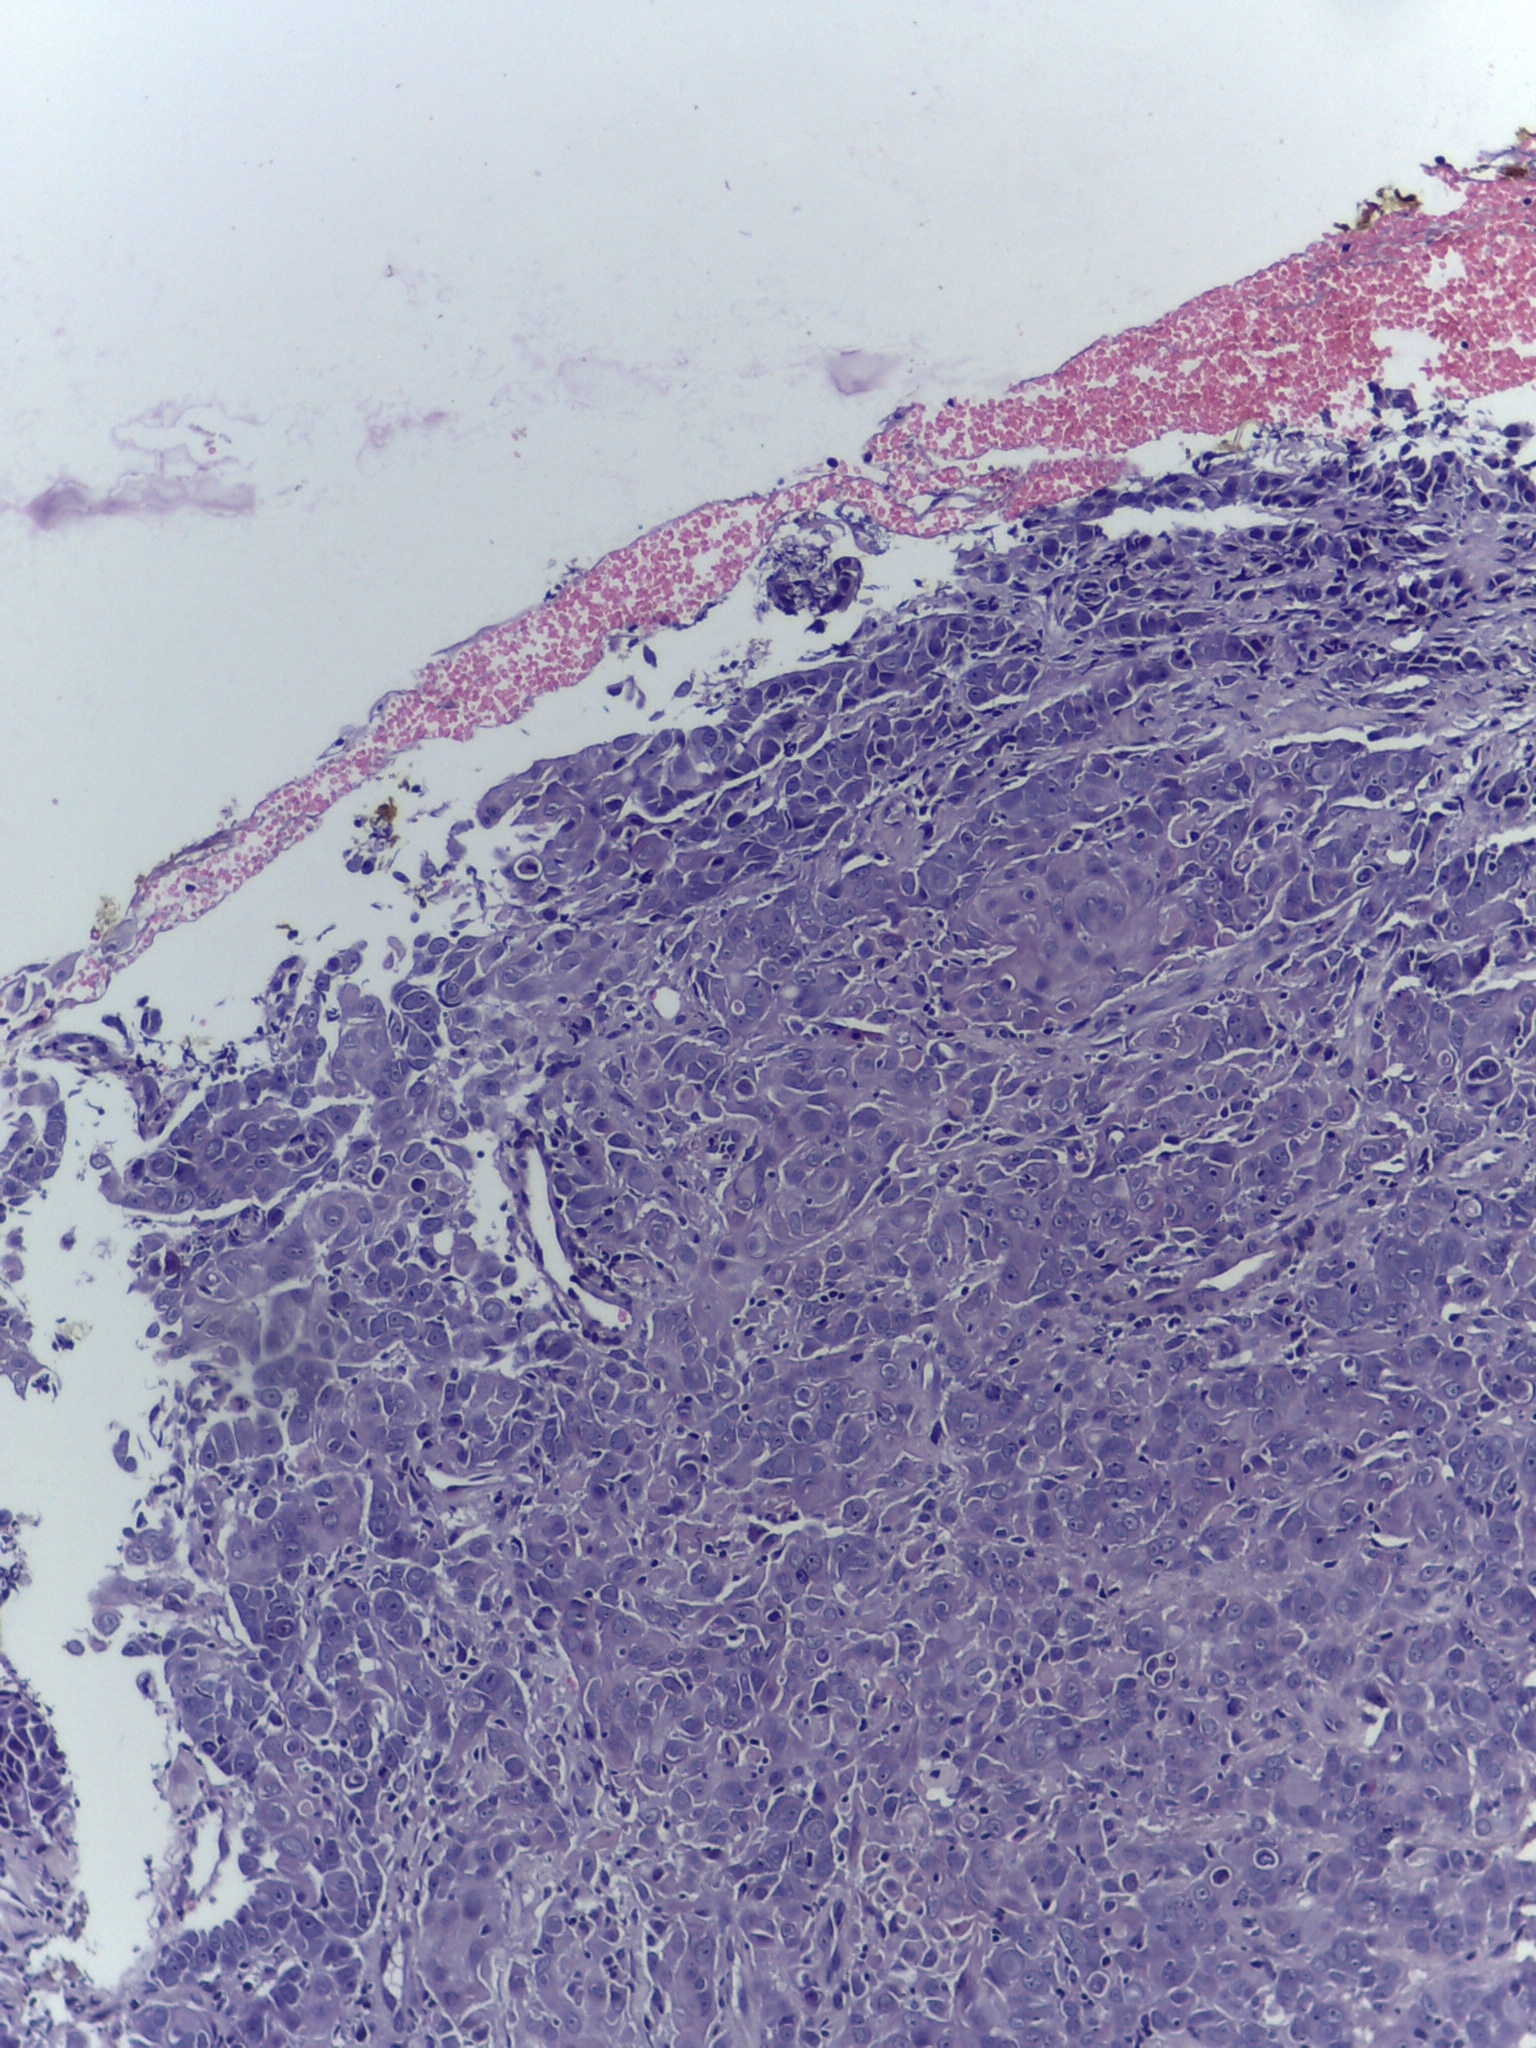
Diagnosis: OSCC